Question: So the long story short, I am getting this error:
<URL>
Whenever I try to use custom project structure for electron app (I also use electron-builder)
My project structure looks like this:

Basically i separate application as:
- 'angular'- 'electron'- 'shared'
and as for my 'package.json':
'''
{
"main": "dist-electron/electron/main.js",
"scripts": {
"postinstall": "electron-builder install-app-deps",
"ng": "ng",
"start": "npm-run-all -p ng:serve electron:serve",
"build": "yarn electron:serve-tsc && ng build",
"build:dev": "yarn build -- -c dev",
"build:prod": "yarn build -- -c production",
"ng:serve": "ng serve",
"ng:serve:web": "ng serve -c dev-web -o",
"electron:serve-tsc": "tsc -p tsconfig-serve.json",
"electron:serve": "wait-on http-get://localhost:4200/ && yarn electron:serve-tsc && electron . --serve",
"electron:local": "yarn build:prod && electron .",
"electron:linux": "yarn build:prod && electron-builder build --linux",
"electron:windows": "yarn build:prod && electron-builder build --windows",
"electron:mac": "yarn build:prod && electron-builder build --mac",
"test": "ng test",
"version": "conventional-changelog -i CHANGELOG.md -s -r 0 && git add CHANGELOG.md",
"lint": "ng lint"
},
}
'''
'tsconfig-serve.json':
'''
{
"compilerOptions": {
"outDir": "./dist-electron",
}
}
'''
What am I doing wrong here? How to move electron app to subfolder?
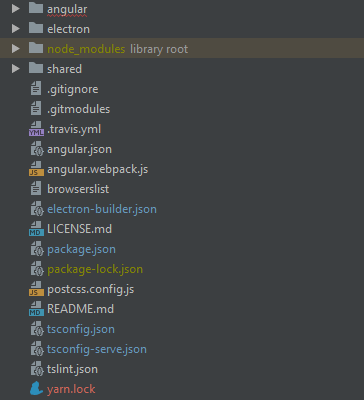
Answer: I ended up using webpack to pack all the electron into one file and now it works. Even inside subdirectory.
Main file for package.json:
'"main": "./dist-electron/main.js",'
This is my 'electron.webpack.js':
'''
const path = require('path');
const TsconfigPathsPlugin = require('tsconfig-paths-webpack-plugin');
const nodeExternals = require('webpack-node-externals');
const UglifyJsPlugin = require('uglifyjs-webpack-plugin');
const JavaScriptObfuscator = require('webpack-obfuscator');
module.exports = {
target: 'electron-main',
mode: 'development', // production
entry: {
renderer: 'electron-app/main.ts',
},
output: {
filename: 'main.js',
path: path.resolve(__dirname, 'dist-electron')
},
node: {
__dirname: true
},
optimization: {
minimizer: [new UglifyJsPlugin({
parallel: true,
uglifyOptions: {
mangle: {
toplevel: true,
},
toplevel: true,
ie8: false,
},
})],
},
module: {
rules: [
{
test: /\.tsx?$/,
use: [
{
loader: 'ts-loader',
options: {
configFile: "tsconfig-serve.json"
}
}
],
exclude: [
/node_modules/,
],
}
]
},
plugins: [
// new JavaScriptObfuscator ({
// rotateUnicodeArray: true
// }, [])
],
resolve: {
modules: [
"node_modules",
path.resolve(__dirname, "node_modules")
],
plugins: [new TsconfigPathsPlugin({ configFile: "tsconfig-serve.json" })],
extensions: ['.tsx', '.ts', '.js'],
},
externals: [nodeExternals()]
};
'''
and 'tsconfig-serve.json':
'''
{
"compilerOptions": {
"sourceMap": true,
"outDir": "./dist-electron",
"moduleResolution": "node",
"emitDecoratorMetadata": true,
"experimentalDecorators": true,
"target": "es2015",
"pretty": true,
"skipLibCheck": true,
"allowSyntheticDefaultImports": true,
"allowJs": true,
"types": [
"node"
],
"baseUrl": "./",
"paths": {
--SNIP--
},
"lib": [
"es2017",
"es2016",
"es2015",
"dom"
]
},
"files": [
"electron-app/main.ts"
],
"exclude": [
"node_modules",
"**/*.spec.ts"
]
}
'''